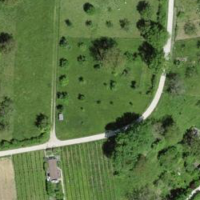
EUNIS habitat code: 25
Species observed at this site:
Phoenicurus phoenicurus
Beta vulgaris
Corylus avellana